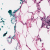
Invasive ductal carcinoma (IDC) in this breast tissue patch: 1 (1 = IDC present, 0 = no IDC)